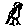
Label: bird